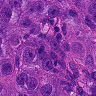
Metastatic tissue present: yes